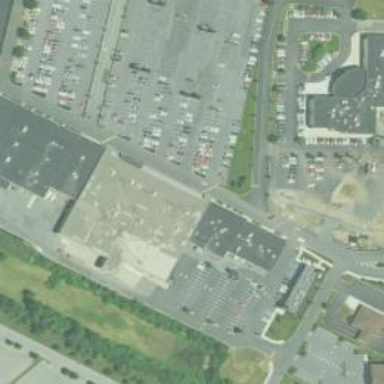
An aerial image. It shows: Supermarket.